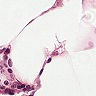
Metastatic tissue present: no